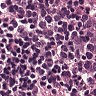
Metastatic tissue present: no